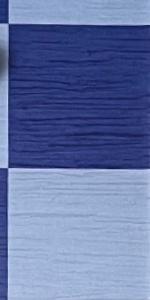
Label: Empty